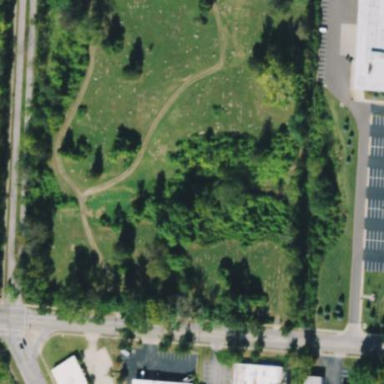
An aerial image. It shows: Cemetery.